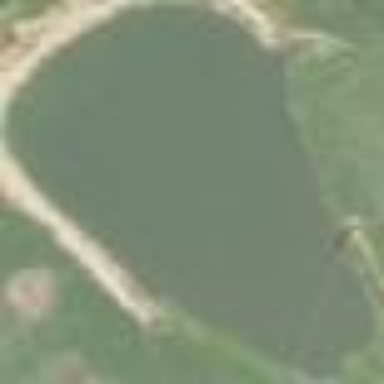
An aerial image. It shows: Serene pond surrounded by nature.